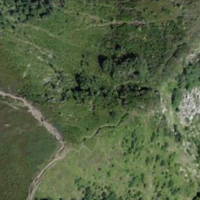
EUNIS habitat code: 23
Species observed at this site:
Eriophorum scheuchzeri